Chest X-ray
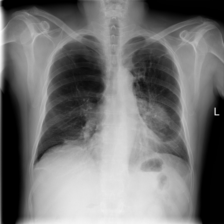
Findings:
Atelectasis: positive
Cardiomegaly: negative
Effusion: negative
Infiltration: negative
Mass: positive
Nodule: negative
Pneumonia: negative
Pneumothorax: negative
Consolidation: negative
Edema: negative
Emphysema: negative
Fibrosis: negative
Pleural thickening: negative
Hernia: negative